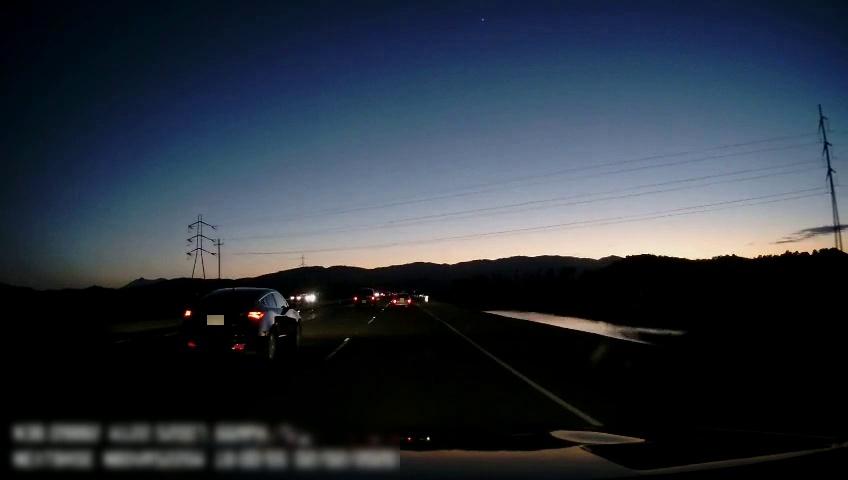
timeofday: Dusk/Dawn/Twilight
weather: Sunny
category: Drivable Space
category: Vehicles | Car
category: Vehicles | Car
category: Vehicles | Car
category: Vehicles | Car
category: Vehicles | Car
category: Lanes | Current Lane
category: Lanes | Alternate Lane